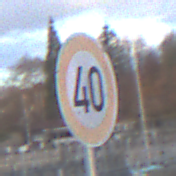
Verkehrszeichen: Geschwindigkeit40
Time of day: SunriseSunset
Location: Outdoor (Suburban)
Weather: PartlyCloudy
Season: NotSpecified
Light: Natural